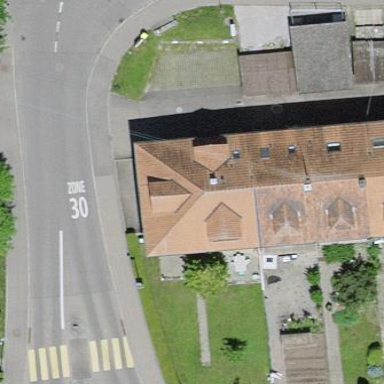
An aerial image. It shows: Residential building.